Question: I've been trying to build a macOS app with electron and I would like to add an element that is not confined to the main browser window; i.e. it hangs off the page.
Here's an example of what I'm talking about:

Can someone give me some guidance here? Is this another browser window being rendered or is it kind of like a <URL>?
This feels like such a silly question but I've poked around in the electron API and the internet and I'm just not sure what I'm looking for.
If anyone could give me some insight, that would be wonderful. Thank you.
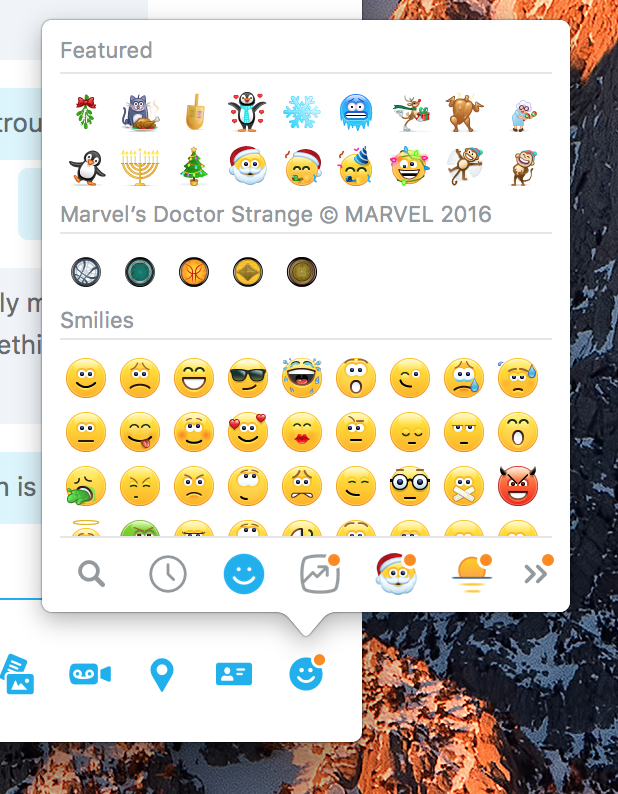
Answer: After poking around some more on my computer, I found that this style of pop up is a 'pop over' window, similarly used for the tray apps on Mac.
I do not think this can be recreated natively in electron, HOWEVER, I have found that if you make a transparent frameless window (essentially invisible), you can markup some HTML with CSS in that window to give it the appearance similar to that of a popover.